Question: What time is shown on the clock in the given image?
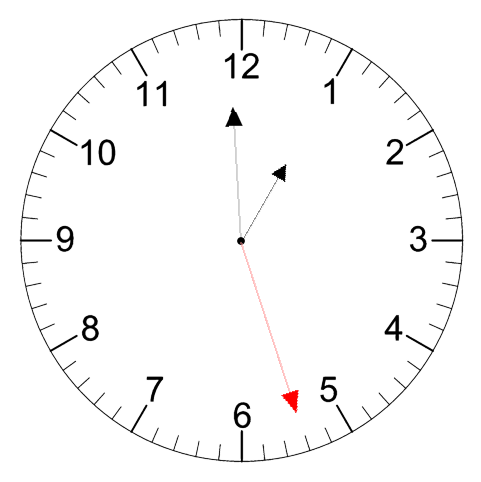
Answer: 12:59:27